Question: I have the graph (see the picture below). I go with gremlin from A and need to loop all the tree up following the edges "impacts" and "similarTo".
So I need something like:
'''
g.v(A.id).out('impacts', 'similarTo').loop(1){it.loops < 4}{true}
'''
The problem with this query is, that the relation "similarTo" can be sometimes out edge and sometimes in edge (see graph), depends on how application stored the data at the moment. I can't use simply "both" (g.v(A.id).both('impacts', 'similarTo')...) to retrieve edges since I need only out edge for "impacts" relations on the other hand. It's also possible, that 'similarTo' edge is missing for some vertices (for example C), in this case loop should follow only 'impacts' relation.

Finally I tried something like this, but I think i use it wrongly and the result is not appropriate:
'''
g.v(A.id).as('x').copySplit(_().out('impacts'), _().both('similarTo')).fairMerge.loop('x'){it.loops < 4}{true}
'''
I was also trying to filter edges by direction during traversing, but it's not probably supported, so this also doesn't work:
'''
g.v(A.id).as('x').bothE.filter{((it.label=='impacts' & it.direction=='out') || it.label=='similarTo')}.bothV.loop('x'){it.loops < 4}{true}
'''
Any suggestions?
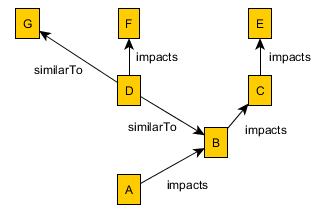
Answer: So finally I realized the proper way in gremlin should be:
'''
g.v(A.id).as('x').copySplit(_().out('impacts'), _().both('similarTo')).fairMerge.loop('x'){it.loops < 4}{true}
'''
But there is the bug in gremlin at the moment (<URL> before copySplit to make it working:
'''
g.v(A.id).as('x')._().copySplit(_().out('impacts'), _().both('similarTo')).fairMerge.loop('x'){it.loops < 4}{true}
'''